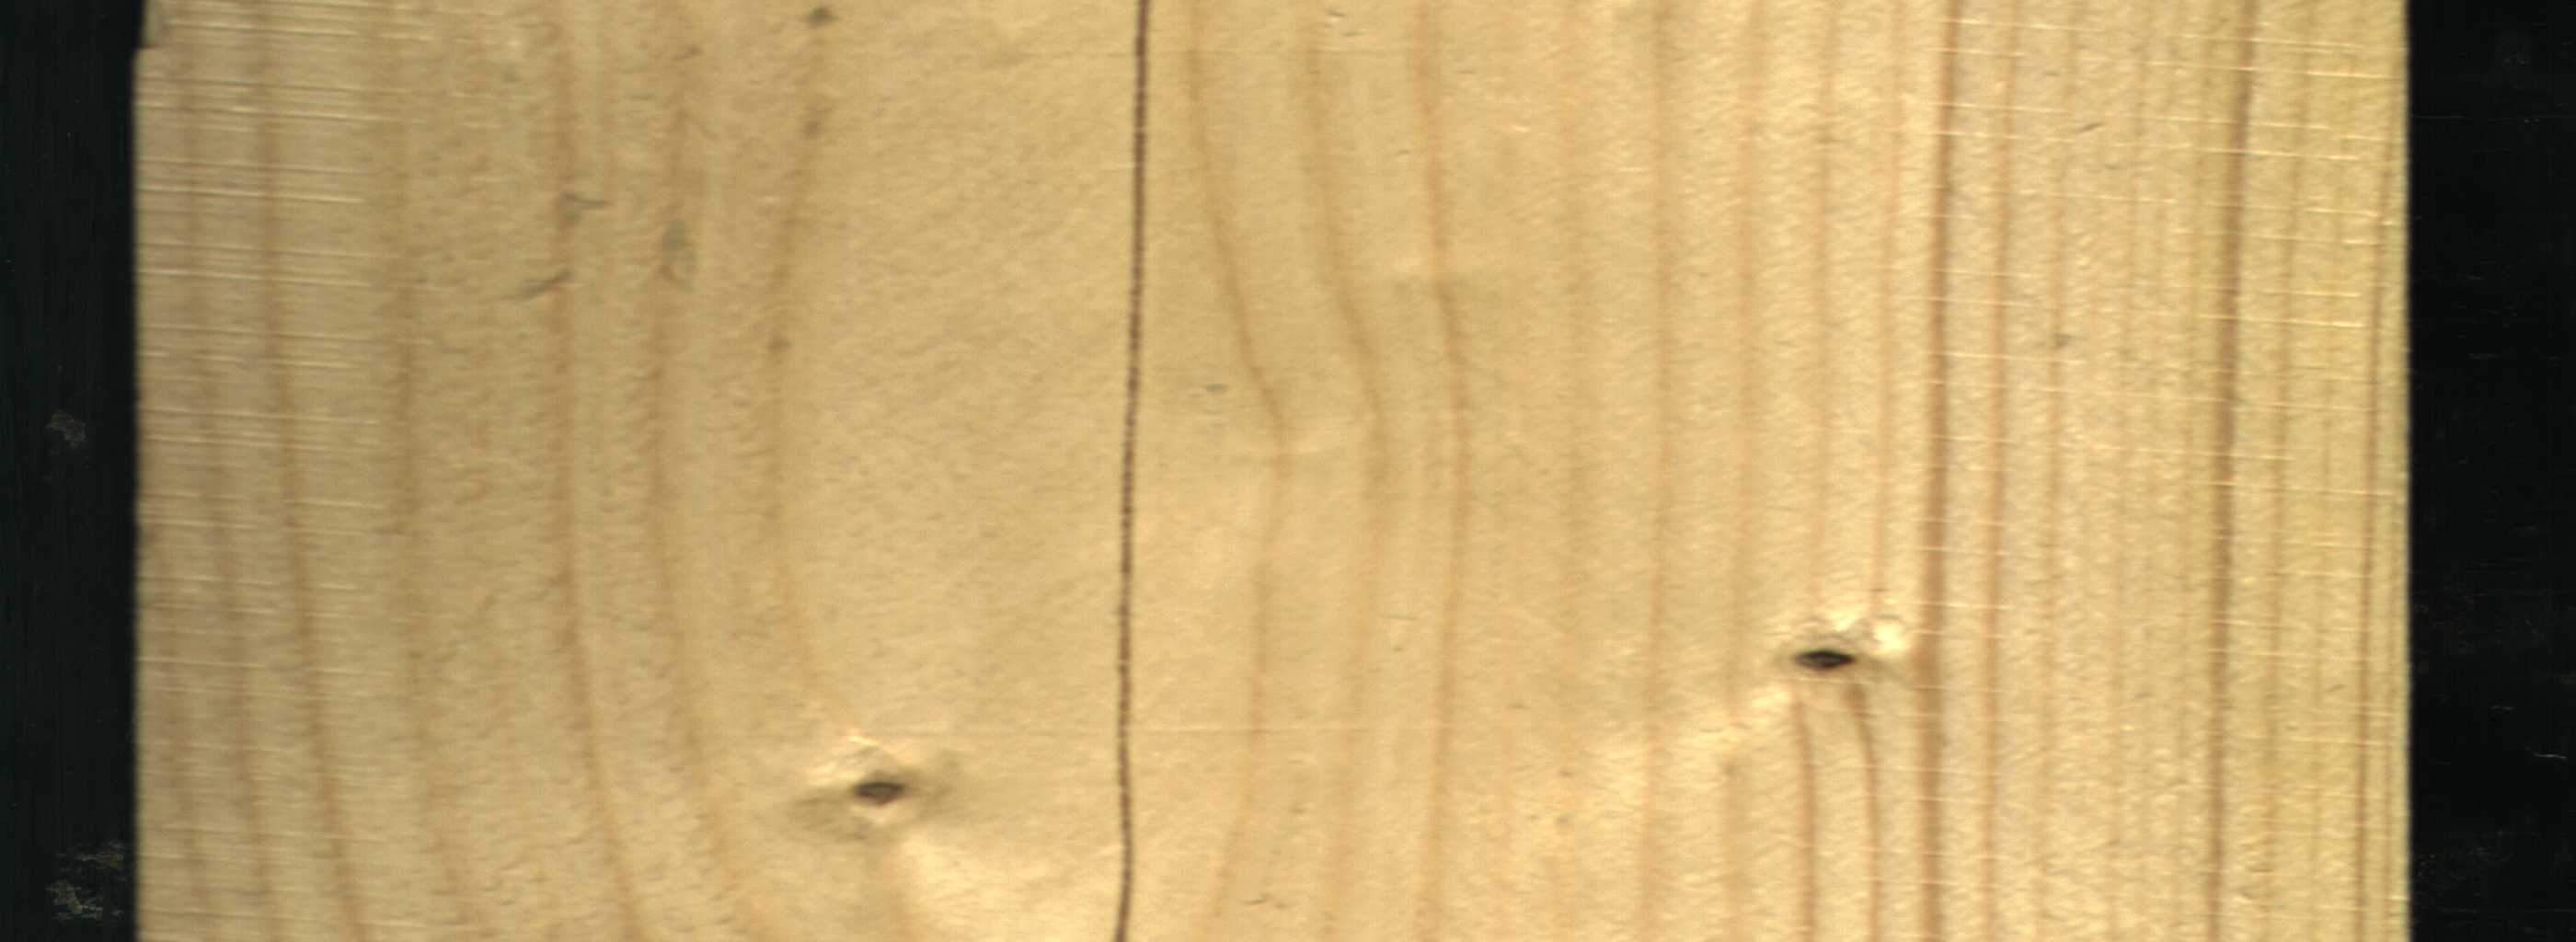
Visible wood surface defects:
Crack
Dead_Knot
Live_Knot